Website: apple
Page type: billing-address
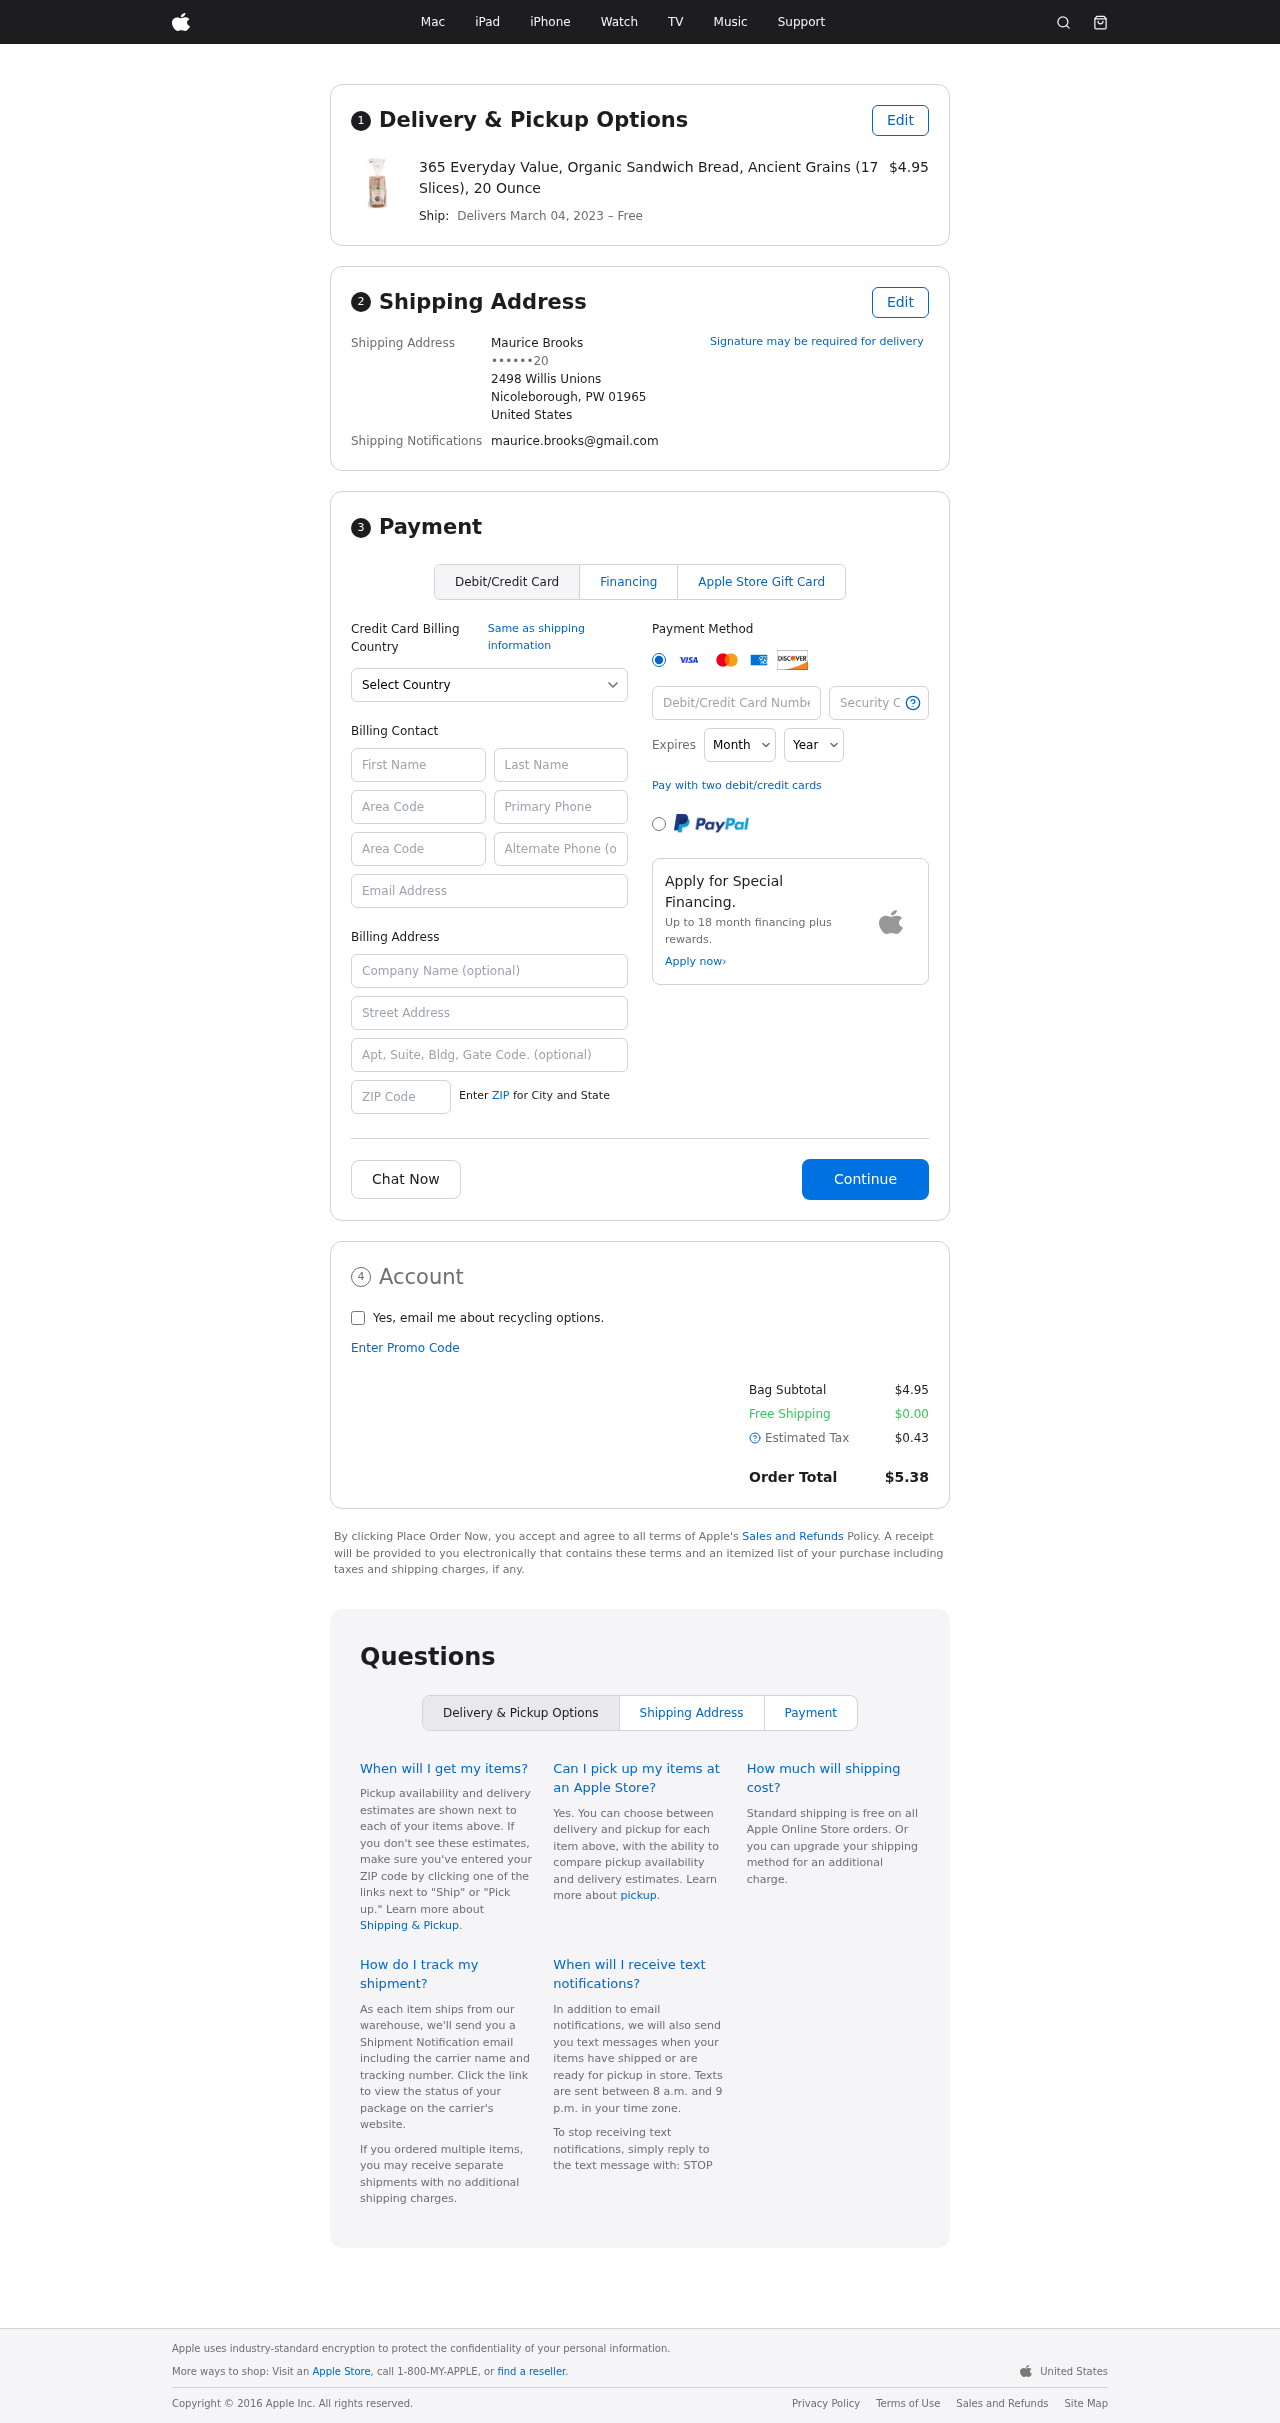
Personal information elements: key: PII_CARD_CVV
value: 7337
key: PII_CARD_EXPIRY_MONTH
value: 08
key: PII_CARD_EXPIRY_YEAR
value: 29
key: PII_CARD_NUMBER
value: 3746 6874 9255 545
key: PII_CITY_STATE_ZIP
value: Nicoleborough, PW 01965
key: PII_COUNTRY
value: United States
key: PII_EMAIL
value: maurice.brooks@gmail.com
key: PII_FULLNAME
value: Maurice Brooks
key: PII_STREET
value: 2498 Willis Unions
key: PII_PHONE_MASKED
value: ••••••20
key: PII_BILLING_FIRSTNAME
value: Maurice
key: PII_BILLING_LASTNAME
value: Brooks
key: PII_BILLING_PHONE_AREA
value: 460
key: PII_BILLING_PHONE
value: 4607174220
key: PII_BILLING_PHONE_ALT_AREA
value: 492
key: PII_BILLING_PHONE_ALT
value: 4925119179
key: PII_BILLING_EMAIL
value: maurice.brooks@gmail.com
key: PII_BILLING_STREET
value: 2498 Willis Unions
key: PII_BILLING_POSTCODE
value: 01965
Product elements: key: PRODUCT1_NAME
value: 365 Everyday Value, Organic Sandwich Bread, Ancient Grains (17 Slices), 20 Ounce
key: PRODUCT1_PRICE
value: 4.95
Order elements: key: ORDER_DELIVERY_DATE
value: March 04, 2023
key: ORDER_SUBTOTAL
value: $4.95
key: ORDER_SHIPPING_COST
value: $0.00
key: ORDER_TAX
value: $0.43
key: ORDER_TOTAL
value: $5.38